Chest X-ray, PA view. Patient: 51 years old, sex M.
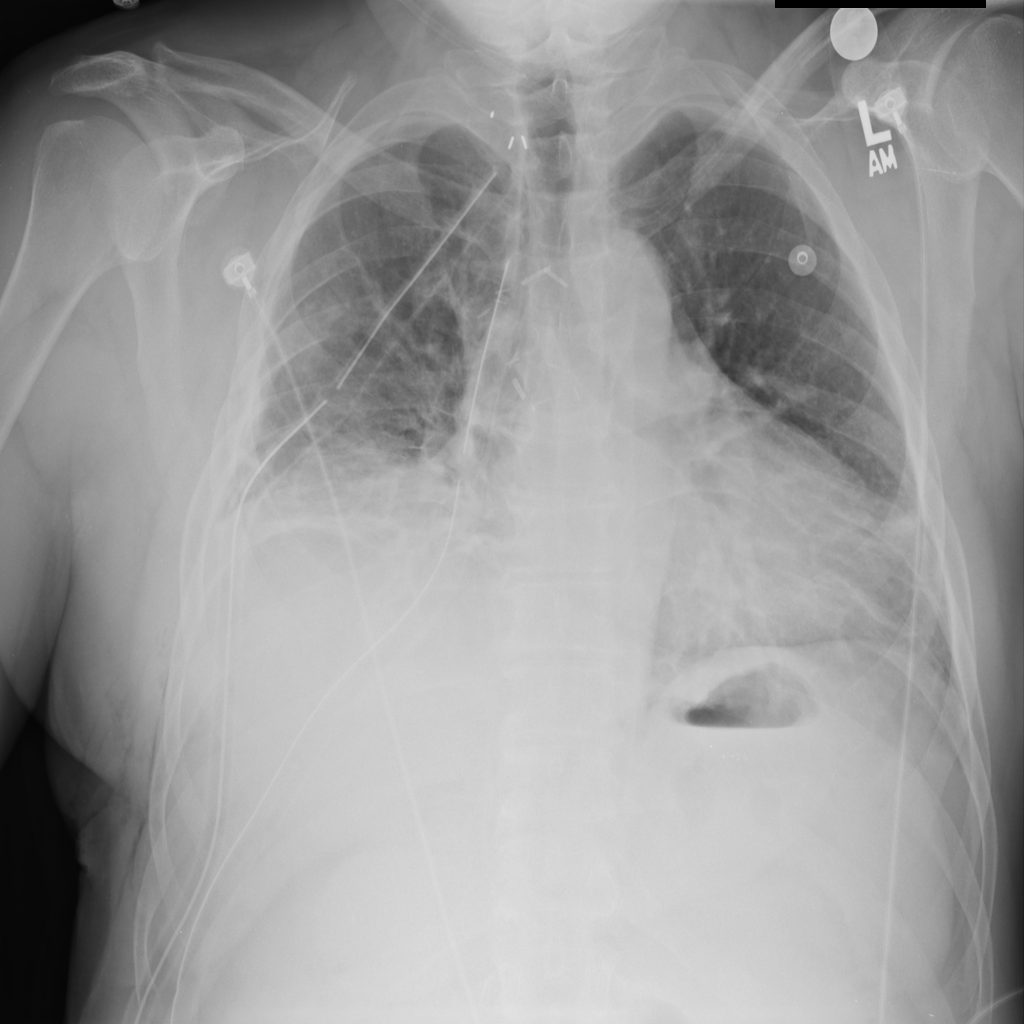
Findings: Atelectasis, Consolidation